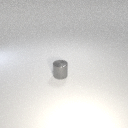
small gray metal cylinder